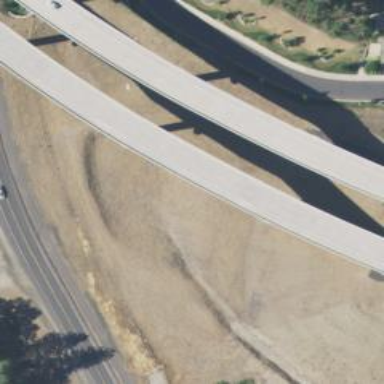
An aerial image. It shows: Viaduct bridge over motorway.